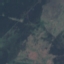
Land use / land cover class: HerbaceousVegetation